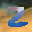
Label: 2